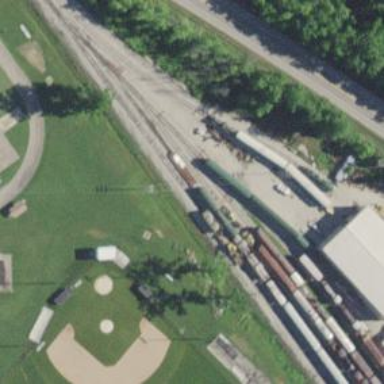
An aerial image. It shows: Preserved railway yard with rail tracks.